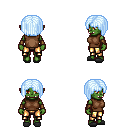
a pixel art fantasy rpg character, female body template, orc, green skin, brown sleeveless shirt, gold greaves, white cyan pageboy hairstyle, cloth bracers, gray slippers, four views (front, back, left, right), 2x2 character sprite sheet, small pixel art, hard edges, no anti-aliasing